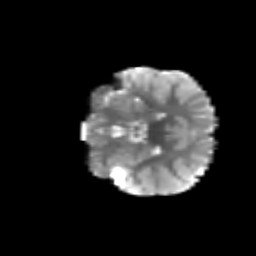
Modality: T2w
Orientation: coronal
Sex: female
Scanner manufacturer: siemens
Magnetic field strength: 3 T
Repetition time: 5 s
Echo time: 0.071 s